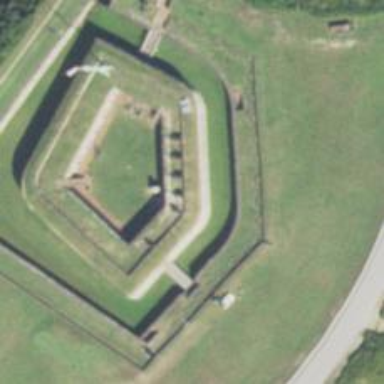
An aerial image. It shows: Historic cannon.